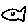
Label: fish